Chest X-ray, PA view. Patient: 50 years old, sex M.
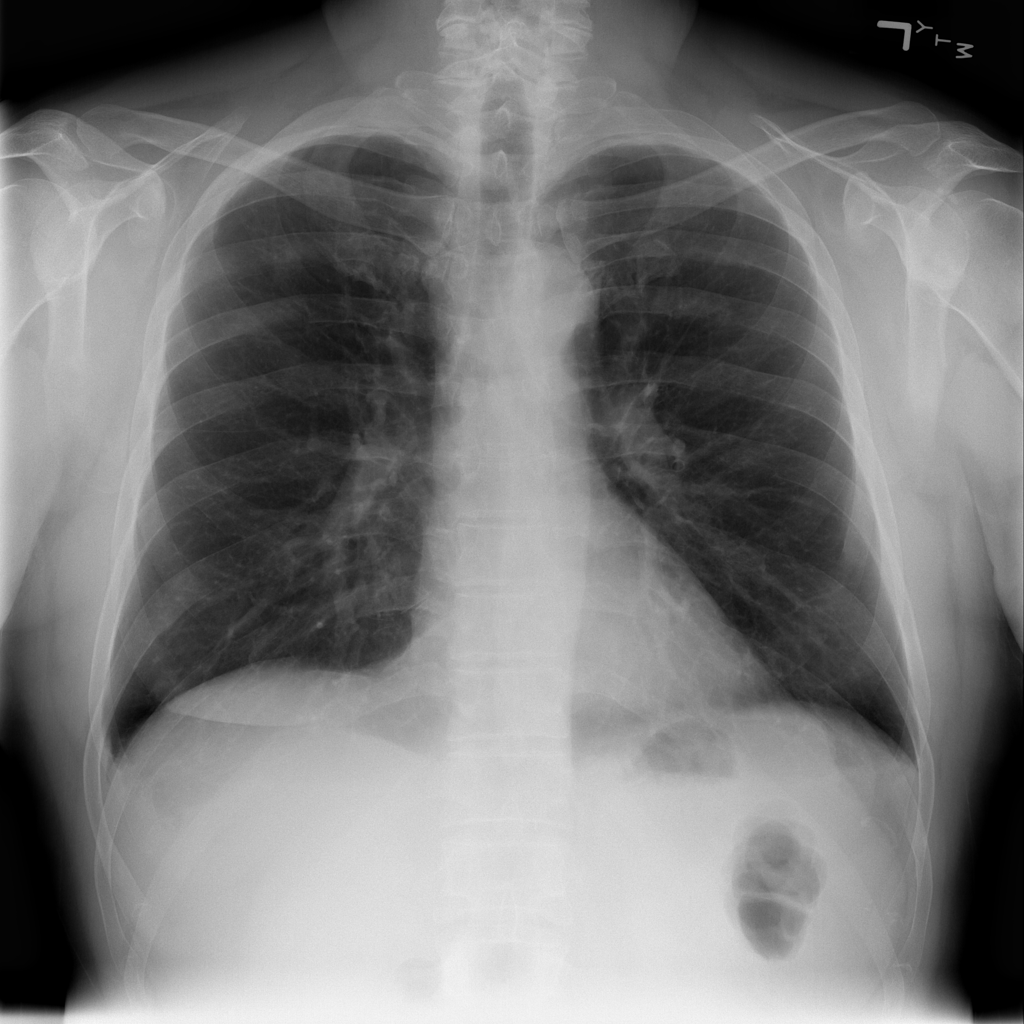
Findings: Effusion